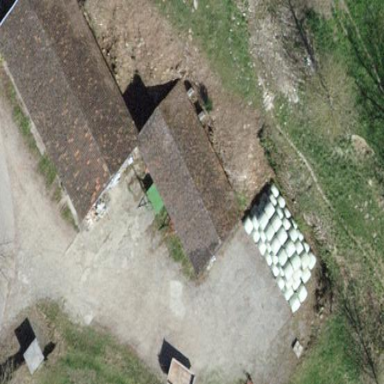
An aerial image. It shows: Farm auxiliary building.